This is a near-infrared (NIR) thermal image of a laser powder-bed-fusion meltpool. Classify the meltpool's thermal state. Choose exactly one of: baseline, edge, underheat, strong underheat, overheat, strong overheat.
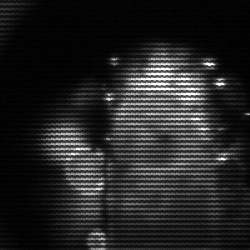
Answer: strong underheat